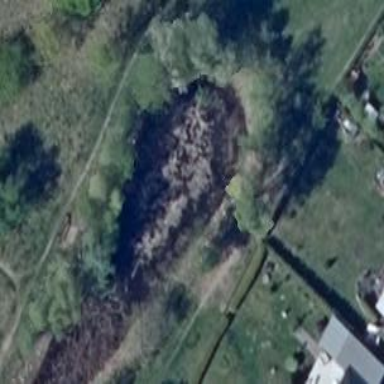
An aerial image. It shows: Pond surrounded by natural water.